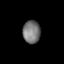
Tissue: lung
Cell type: Fibroblasts
Senescence score: 0.5725
Nuclear area (px): 394
Mean DAPI intensity: 117.15